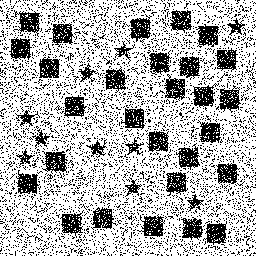
Squares: 28
Triangles: 0
Stars: 10
Total shapes: 38